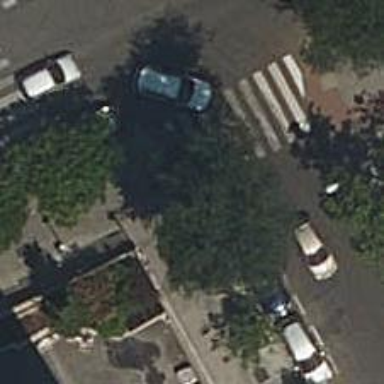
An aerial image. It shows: Sidewalk along the footway.